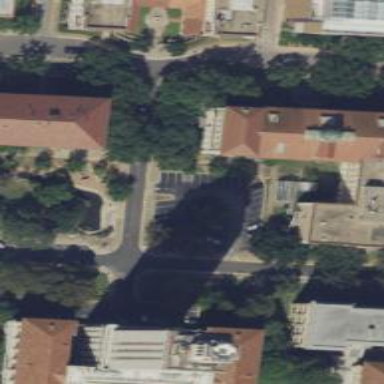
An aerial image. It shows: View of university building.